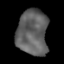
Tissue: lung
Cell type: Epithelial cells
Senescence score: 0.2324
Nuclear area (px): 1376
Mean DAPI intensity: 96.65